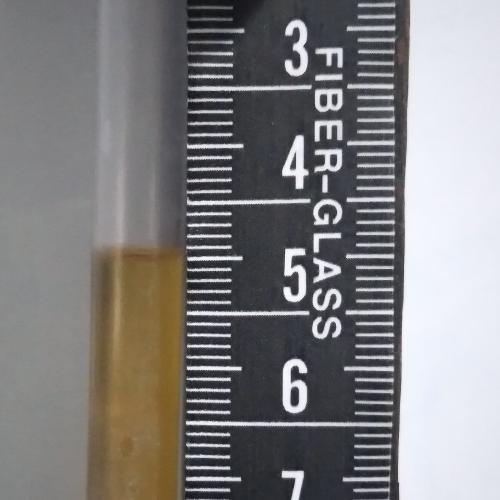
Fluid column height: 5.0 cm